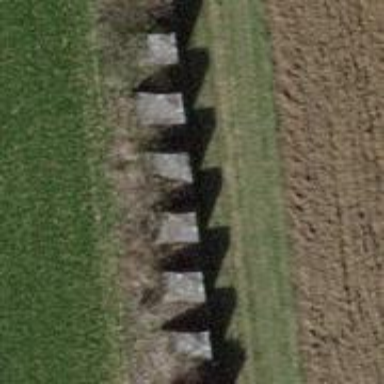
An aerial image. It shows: Block barrier.